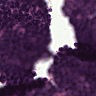
Metastatic tissue present: no